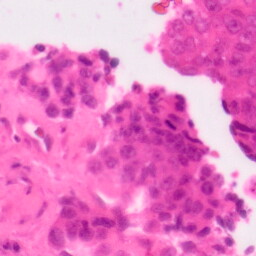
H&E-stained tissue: Colon